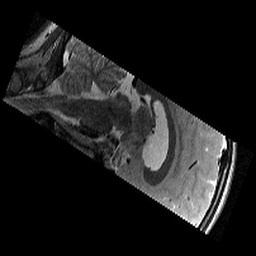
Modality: T2w
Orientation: sagittal
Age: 11
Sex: female
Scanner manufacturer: siemens
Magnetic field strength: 3 T
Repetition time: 9.23 s
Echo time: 0.067 s